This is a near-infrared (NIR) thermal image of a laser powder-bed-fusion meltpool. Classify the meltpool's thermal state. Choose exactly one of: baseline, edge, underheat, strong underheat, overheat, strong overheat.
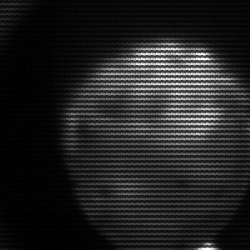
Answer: edge